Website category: sports
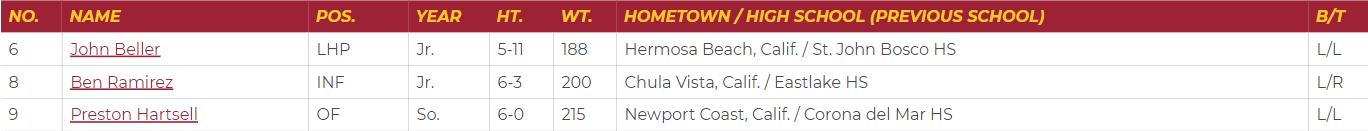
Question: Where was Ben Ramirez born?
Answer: Chula Vista, Calif.

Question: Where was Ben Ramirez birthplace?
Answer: Chula Vista, Calif.

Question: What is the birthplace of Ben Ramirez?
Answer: Chula Vista, Calif.

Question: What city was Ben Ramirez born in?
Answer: Chula Vista, Calif.

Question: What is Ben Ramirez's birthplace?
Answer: Chula Vista, Calif.

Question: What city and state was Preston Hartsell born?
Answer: Newport Coast, Calif.

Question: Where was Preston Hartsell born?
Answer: Newport Coast, Calif.

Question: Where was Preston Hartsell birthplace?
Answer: Newport Coast, Calif.

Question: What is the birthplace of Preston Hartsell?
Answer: Newport Coast, Calif.

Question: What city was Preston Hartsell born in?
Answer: Newport Coast, Calif.

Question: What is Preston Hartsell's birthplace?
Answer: Newport Coast, Calif.

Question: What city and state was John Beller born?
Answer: Hermosa Beach, Calif.

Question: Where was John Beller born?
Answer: Hermosa Beach, Calif.

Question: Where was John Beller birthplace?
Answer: Hermosa Beach, Calif.

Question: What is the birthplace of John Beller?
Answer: Hermosa Beach, Calif.

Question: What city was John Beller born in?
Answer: Hermosa Beach, Calif.

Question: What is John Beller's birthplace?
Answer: Hermosa Beach, Calif.

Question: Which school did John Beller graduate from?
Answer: St. John Bosco HS

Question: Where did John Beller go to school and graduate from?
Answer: St. John Bosco HS

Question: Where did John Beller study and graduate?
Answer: St. John Bosco HS

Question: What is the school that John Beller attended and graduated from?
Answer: St. John Bosco HS

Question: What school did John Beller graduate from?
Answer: St. John Bosco HS

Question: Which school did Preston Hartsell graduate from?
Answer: Corona del Mar HS

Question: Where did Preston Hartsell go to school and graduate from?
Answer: Corona del Mar HS

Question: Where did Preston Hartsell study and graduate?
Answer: Corona del Mar HS

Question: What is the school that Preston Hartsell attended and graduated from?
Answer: Corona del Mar HS

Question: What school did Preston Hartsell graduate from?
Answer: Corona del Mar HS

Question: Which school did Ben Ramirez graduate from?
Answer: Eastlake HS

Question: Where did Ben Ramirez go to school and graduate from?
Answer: Eastlake HS

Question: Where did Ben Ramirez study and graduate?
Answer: Eastlake HS

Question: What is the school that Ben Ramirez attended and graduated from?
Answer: Eastlake HS

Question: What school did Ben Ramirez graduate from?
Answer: Eastlake HS